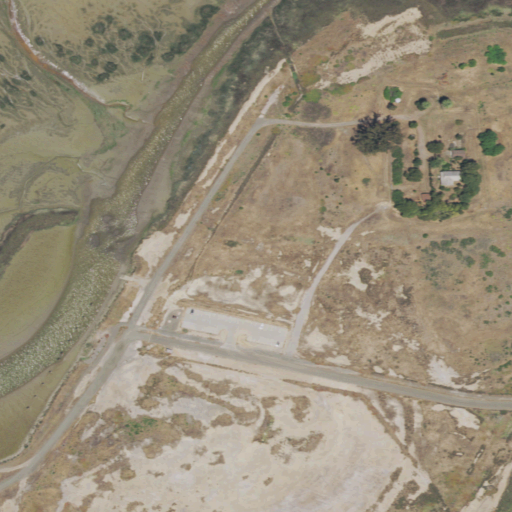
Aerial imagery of island in California named Green Island containing grassland, barren land, herbaceous wetlands, open water, cultivated crops, and open development